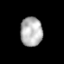
Tissue: lung
Cell type: Myeloid cells
Senescence score: 0.1904
Nuclear area (px): 630
Mean DAPI intensity: 180.687